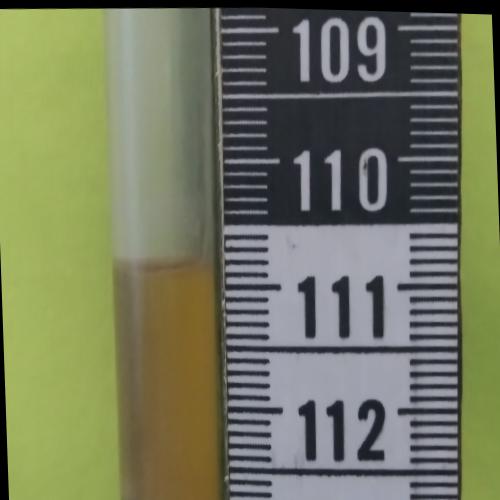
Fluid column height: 110.8 cm